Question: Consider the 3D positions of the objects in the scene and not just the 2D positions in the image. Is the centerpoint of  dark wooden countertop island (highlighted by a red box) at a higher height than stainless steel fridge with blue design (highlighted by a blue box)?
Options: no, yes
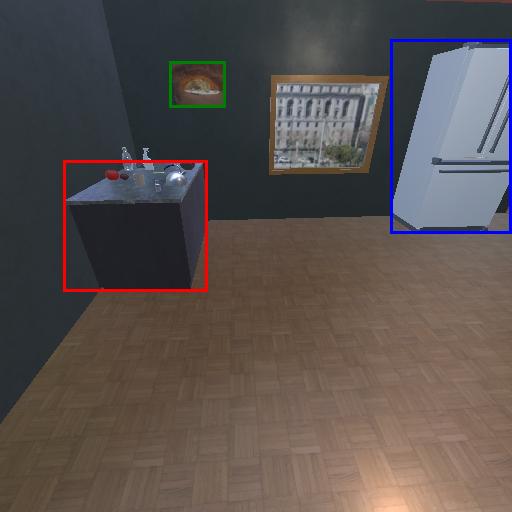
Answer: no